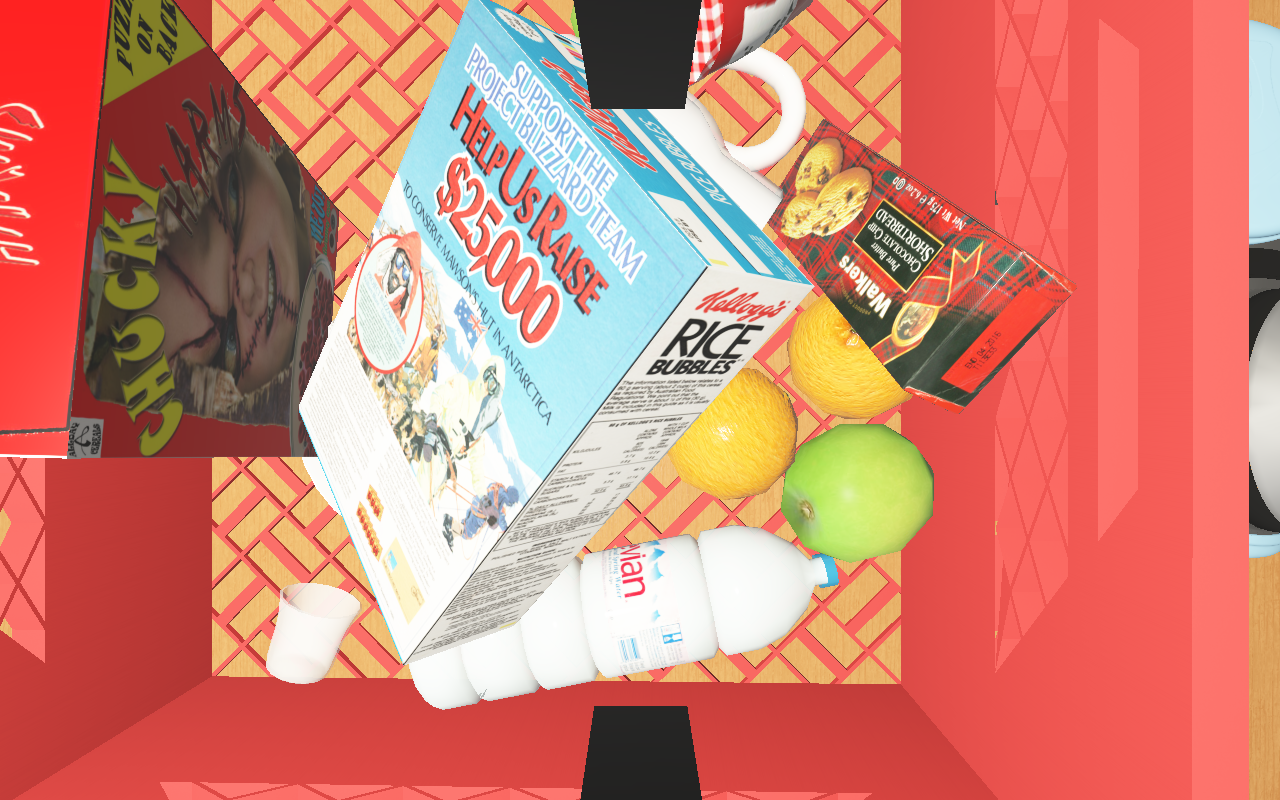
Objects in the scene:
carafe
apple
plate
glass
wineglass
jam jar
cereal box
biscuit box